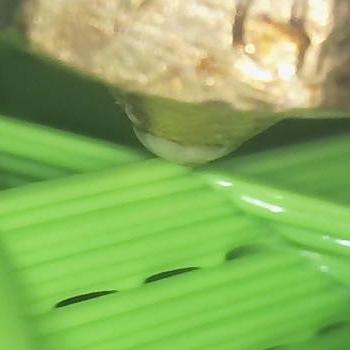
Flow rate: 105%